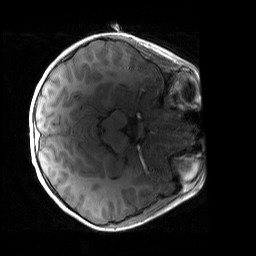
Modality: T1w
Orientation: axial
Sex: male
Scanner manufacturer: siemens
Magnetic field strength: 3 T
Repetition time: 1.9 s
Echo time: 0.00243 s